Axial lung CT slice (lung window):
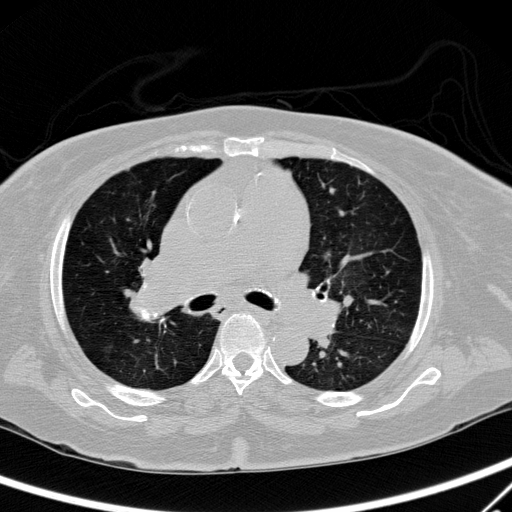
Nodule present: no